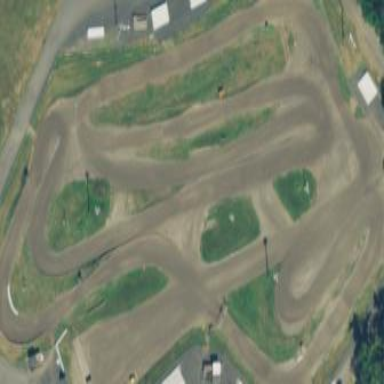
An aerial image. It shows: Dirt raceway for motor sports.